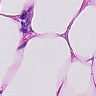
Metastatic tissue present: yes